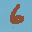
Label: 6